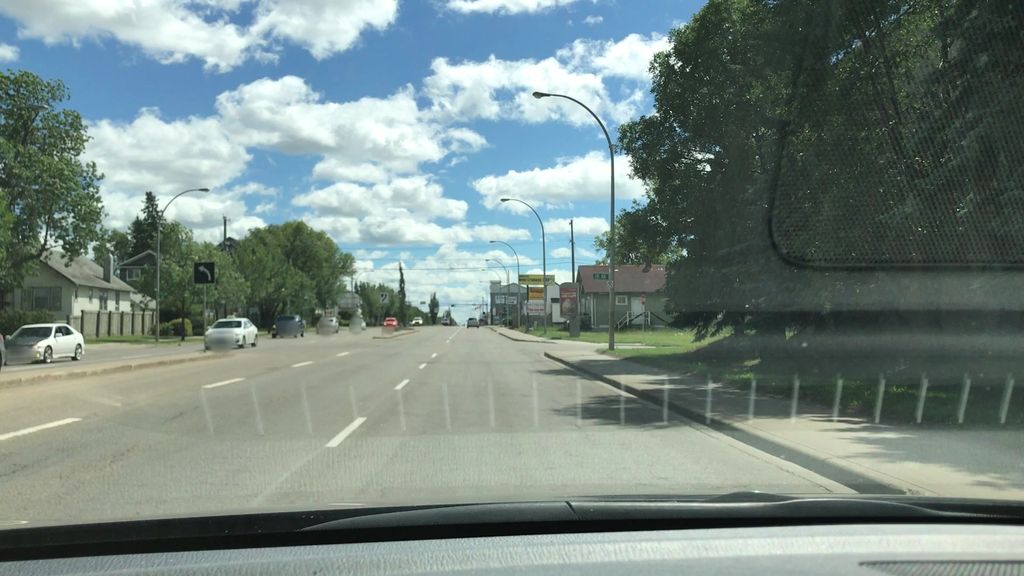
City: edmonton